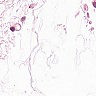
Metastatic tissue present: no